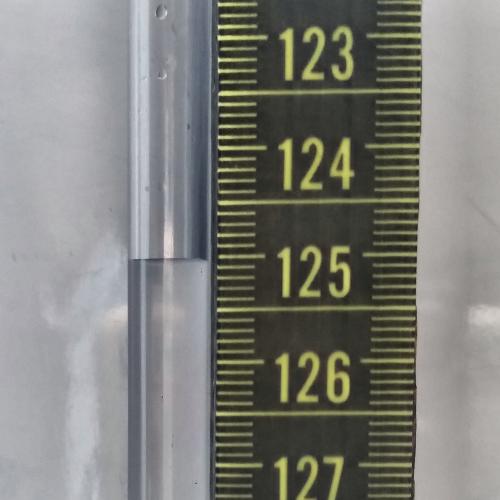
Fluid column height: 125.0 cm